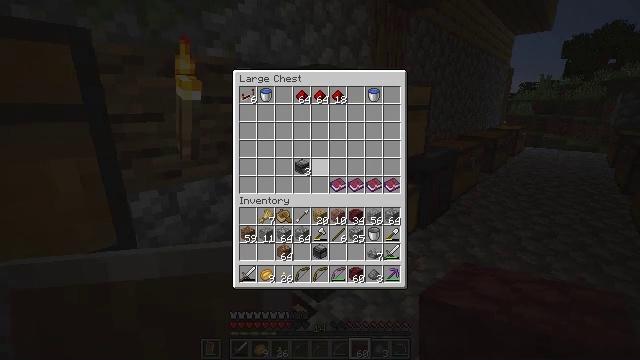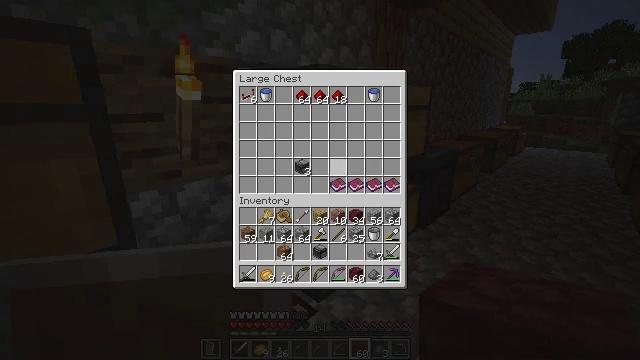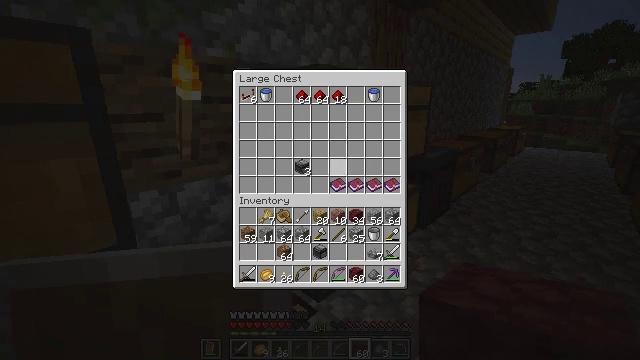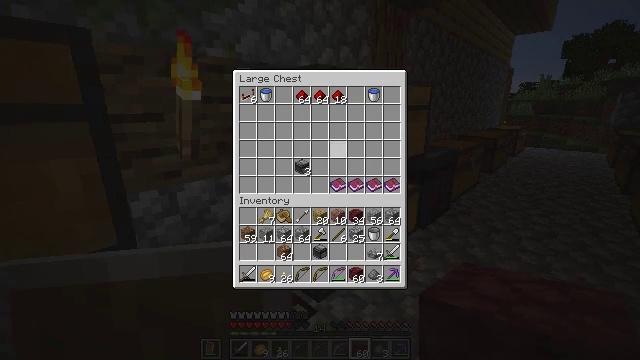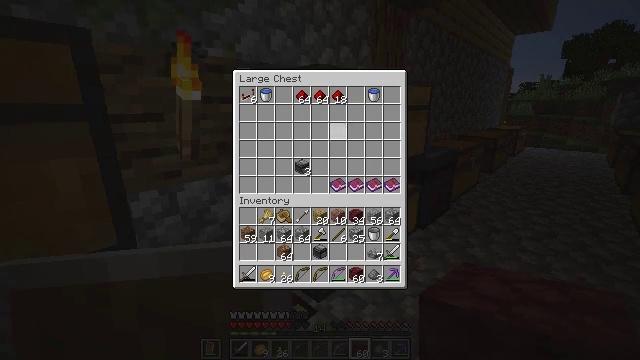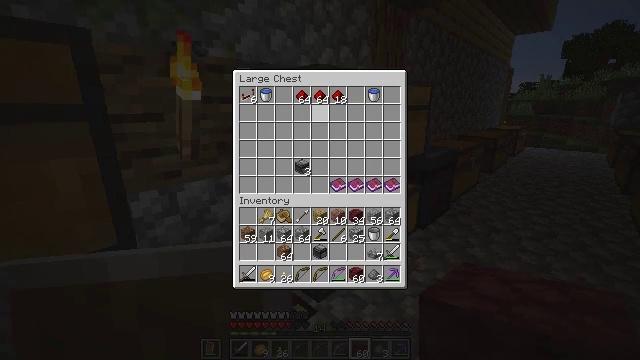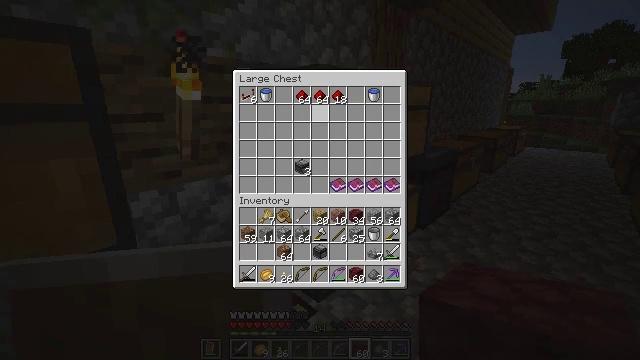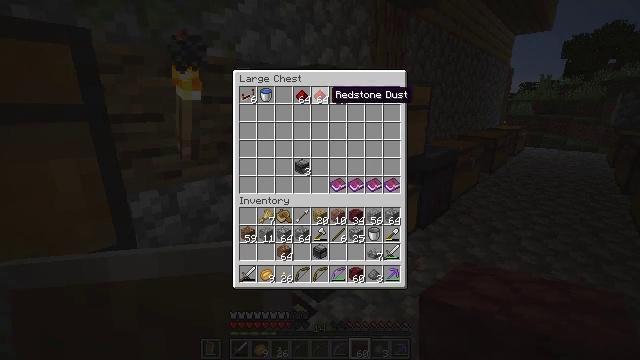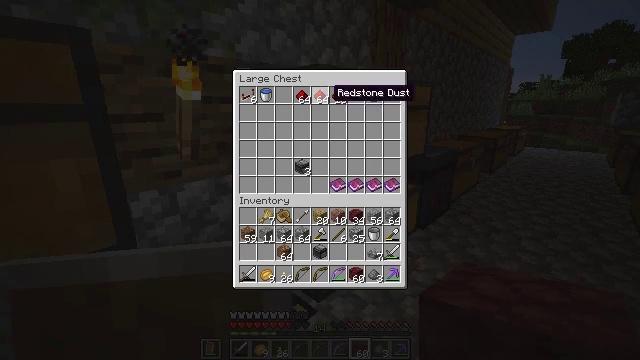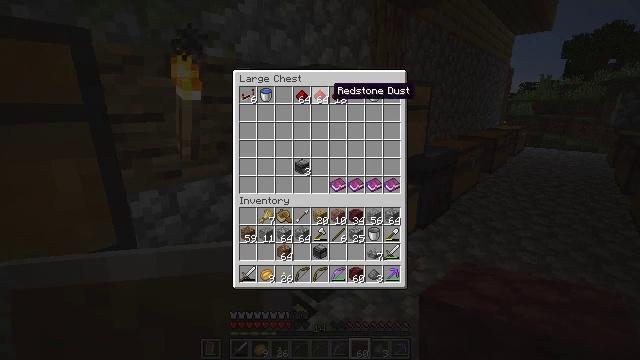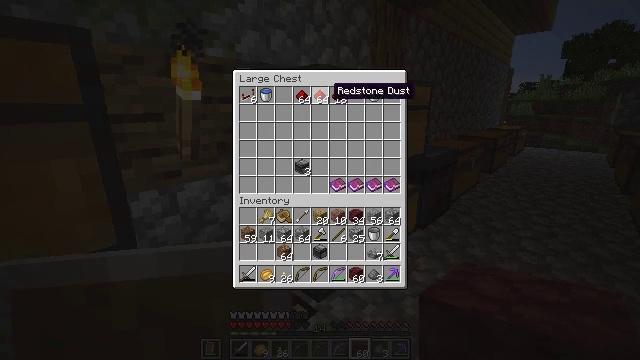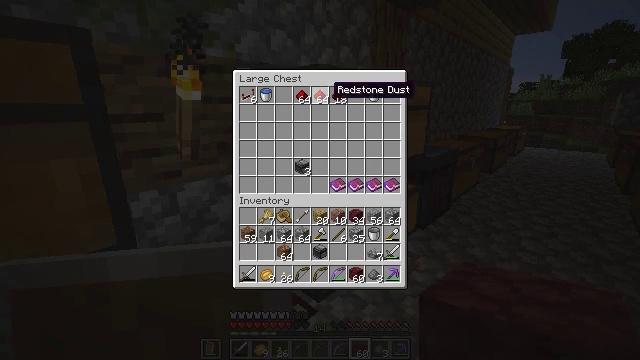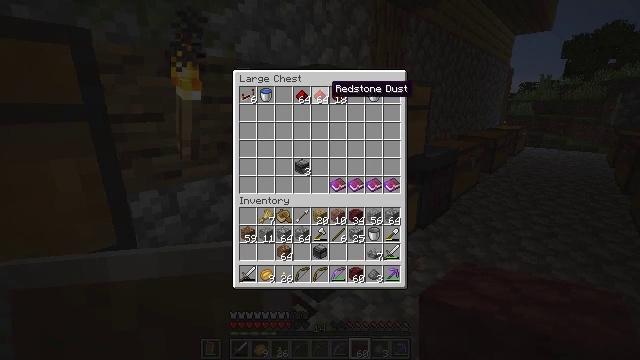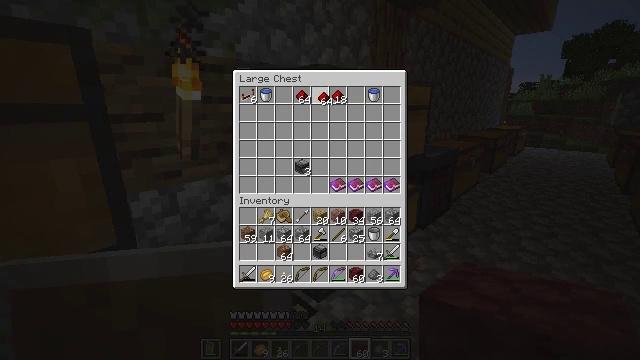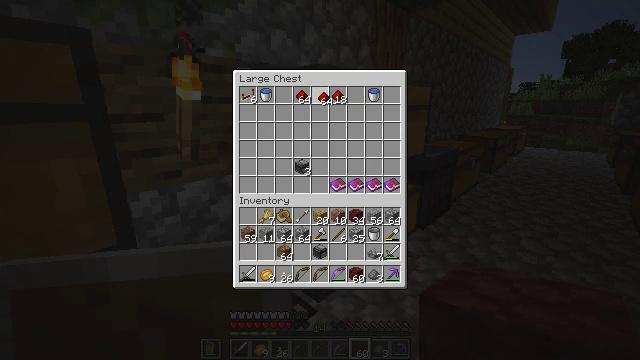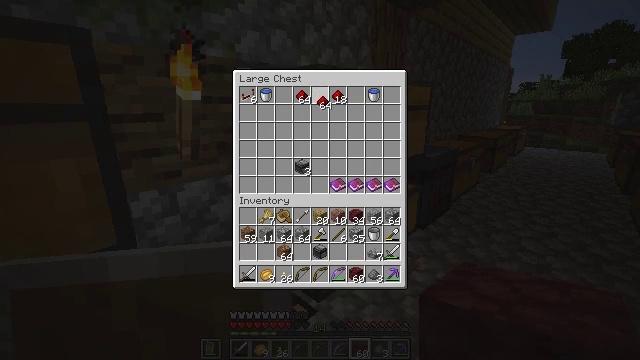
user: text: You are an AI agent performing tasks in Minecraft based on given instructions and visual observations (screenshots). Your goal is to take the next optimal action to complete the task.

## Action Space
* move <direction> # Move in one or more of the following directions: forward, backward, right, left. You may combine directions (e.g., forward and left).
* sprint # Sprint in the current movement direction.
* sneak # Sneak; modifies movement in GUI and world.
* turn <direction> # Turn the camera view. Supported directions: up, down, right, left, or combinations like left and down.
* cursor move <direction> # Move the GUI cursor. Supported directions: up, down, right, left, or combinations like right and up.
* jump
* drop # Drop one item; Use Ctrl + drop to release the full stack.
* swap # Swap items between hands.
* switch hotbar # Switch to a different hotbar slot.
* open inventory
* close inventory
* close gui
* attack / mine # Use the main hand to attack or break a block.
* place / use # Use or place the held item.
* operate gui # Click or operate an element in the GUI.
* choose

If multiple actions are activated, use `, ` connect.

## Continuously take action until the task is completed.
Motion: motion action
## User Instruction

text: Use a crafting table to craft a dispenser.
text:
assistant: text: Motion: no_op
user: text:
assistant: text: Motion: no_op
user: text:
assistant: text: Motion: turn up
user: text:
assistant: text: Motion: turn up
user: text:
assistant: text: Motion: turn left and up
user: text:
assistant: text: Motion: no_op
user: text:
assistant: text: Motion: no_op
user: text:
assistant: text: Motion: no_op
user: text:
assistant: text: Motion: no_op
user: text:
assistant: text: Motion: no_op
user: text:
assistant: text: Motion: no_op
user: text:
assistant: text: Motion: no_op
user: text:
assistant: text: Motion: attack / mine
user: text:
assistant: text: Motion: attack / mine
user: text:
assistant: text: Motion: attack / mine
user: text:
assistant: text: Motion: turn down
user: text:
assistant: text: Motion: turn down
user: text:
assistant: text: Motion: turn down
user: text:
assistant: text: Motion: turn down
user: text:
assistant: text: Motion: turn down
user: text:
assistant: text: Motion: no_op
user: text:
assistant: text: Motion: no_op
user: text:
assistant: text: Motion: no_op
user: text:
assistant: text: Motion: no_op
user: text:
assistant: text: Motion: no_op
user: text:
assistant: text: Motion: no_op
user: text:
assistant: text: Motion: no_op
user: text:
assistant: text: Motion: no_op
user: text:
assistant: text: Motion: no_op
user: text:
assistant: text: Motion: no_op